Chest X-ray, PA view. Patient: 63 years old, sex F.
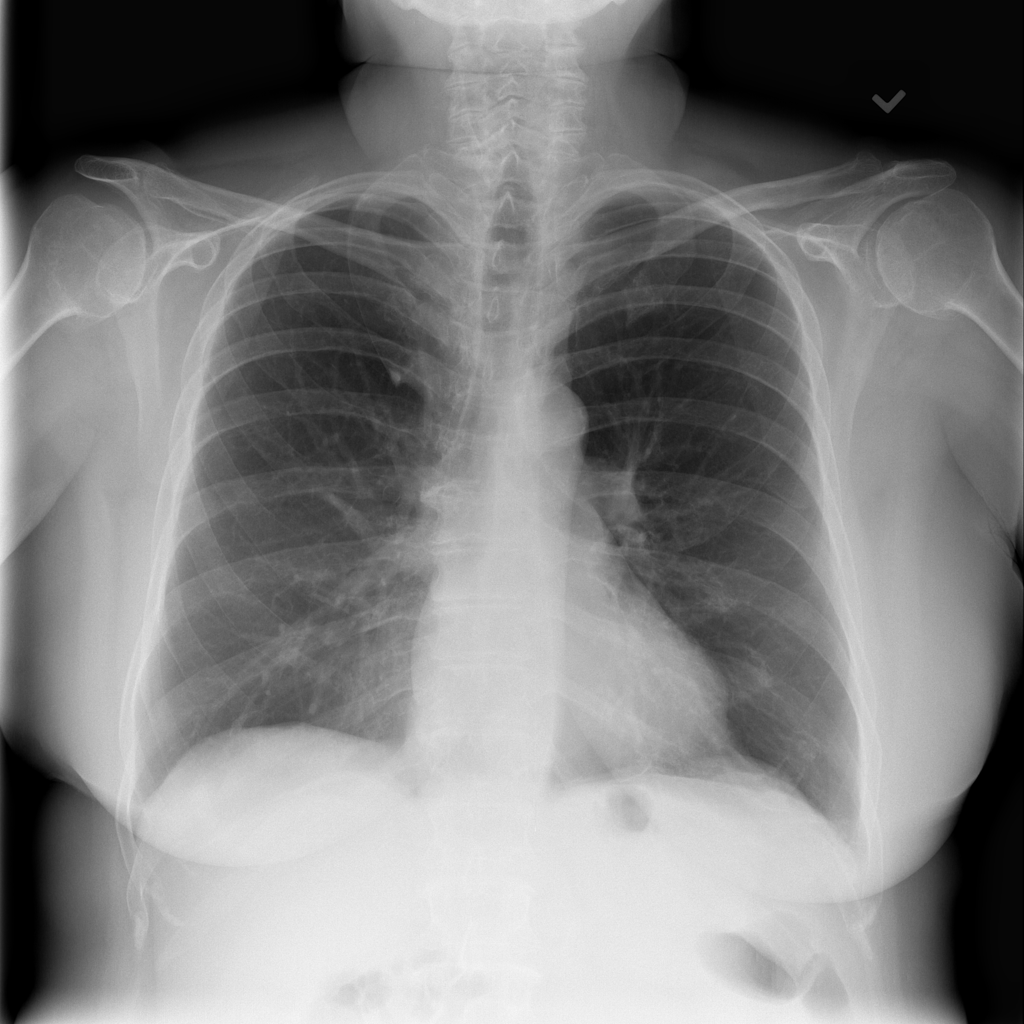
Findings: Atelectasis